Aerial crown-view tile of a tropical tree (Barro Colorado Island, Panama), acquired 20250414:
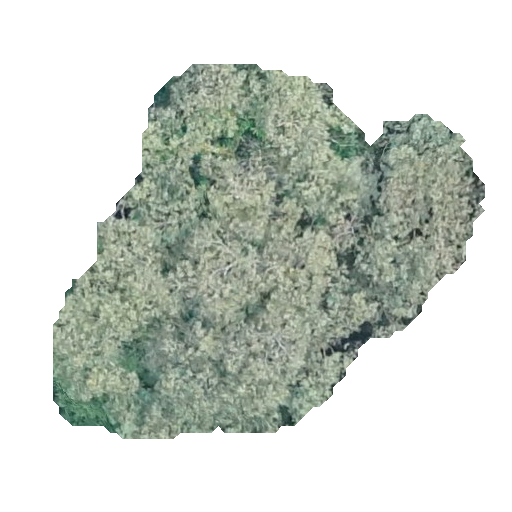
Species: Luehea seemannii
GBIF accepted scientific name: Luehea seemannii
Crown area: 162.199 m²